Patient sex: M
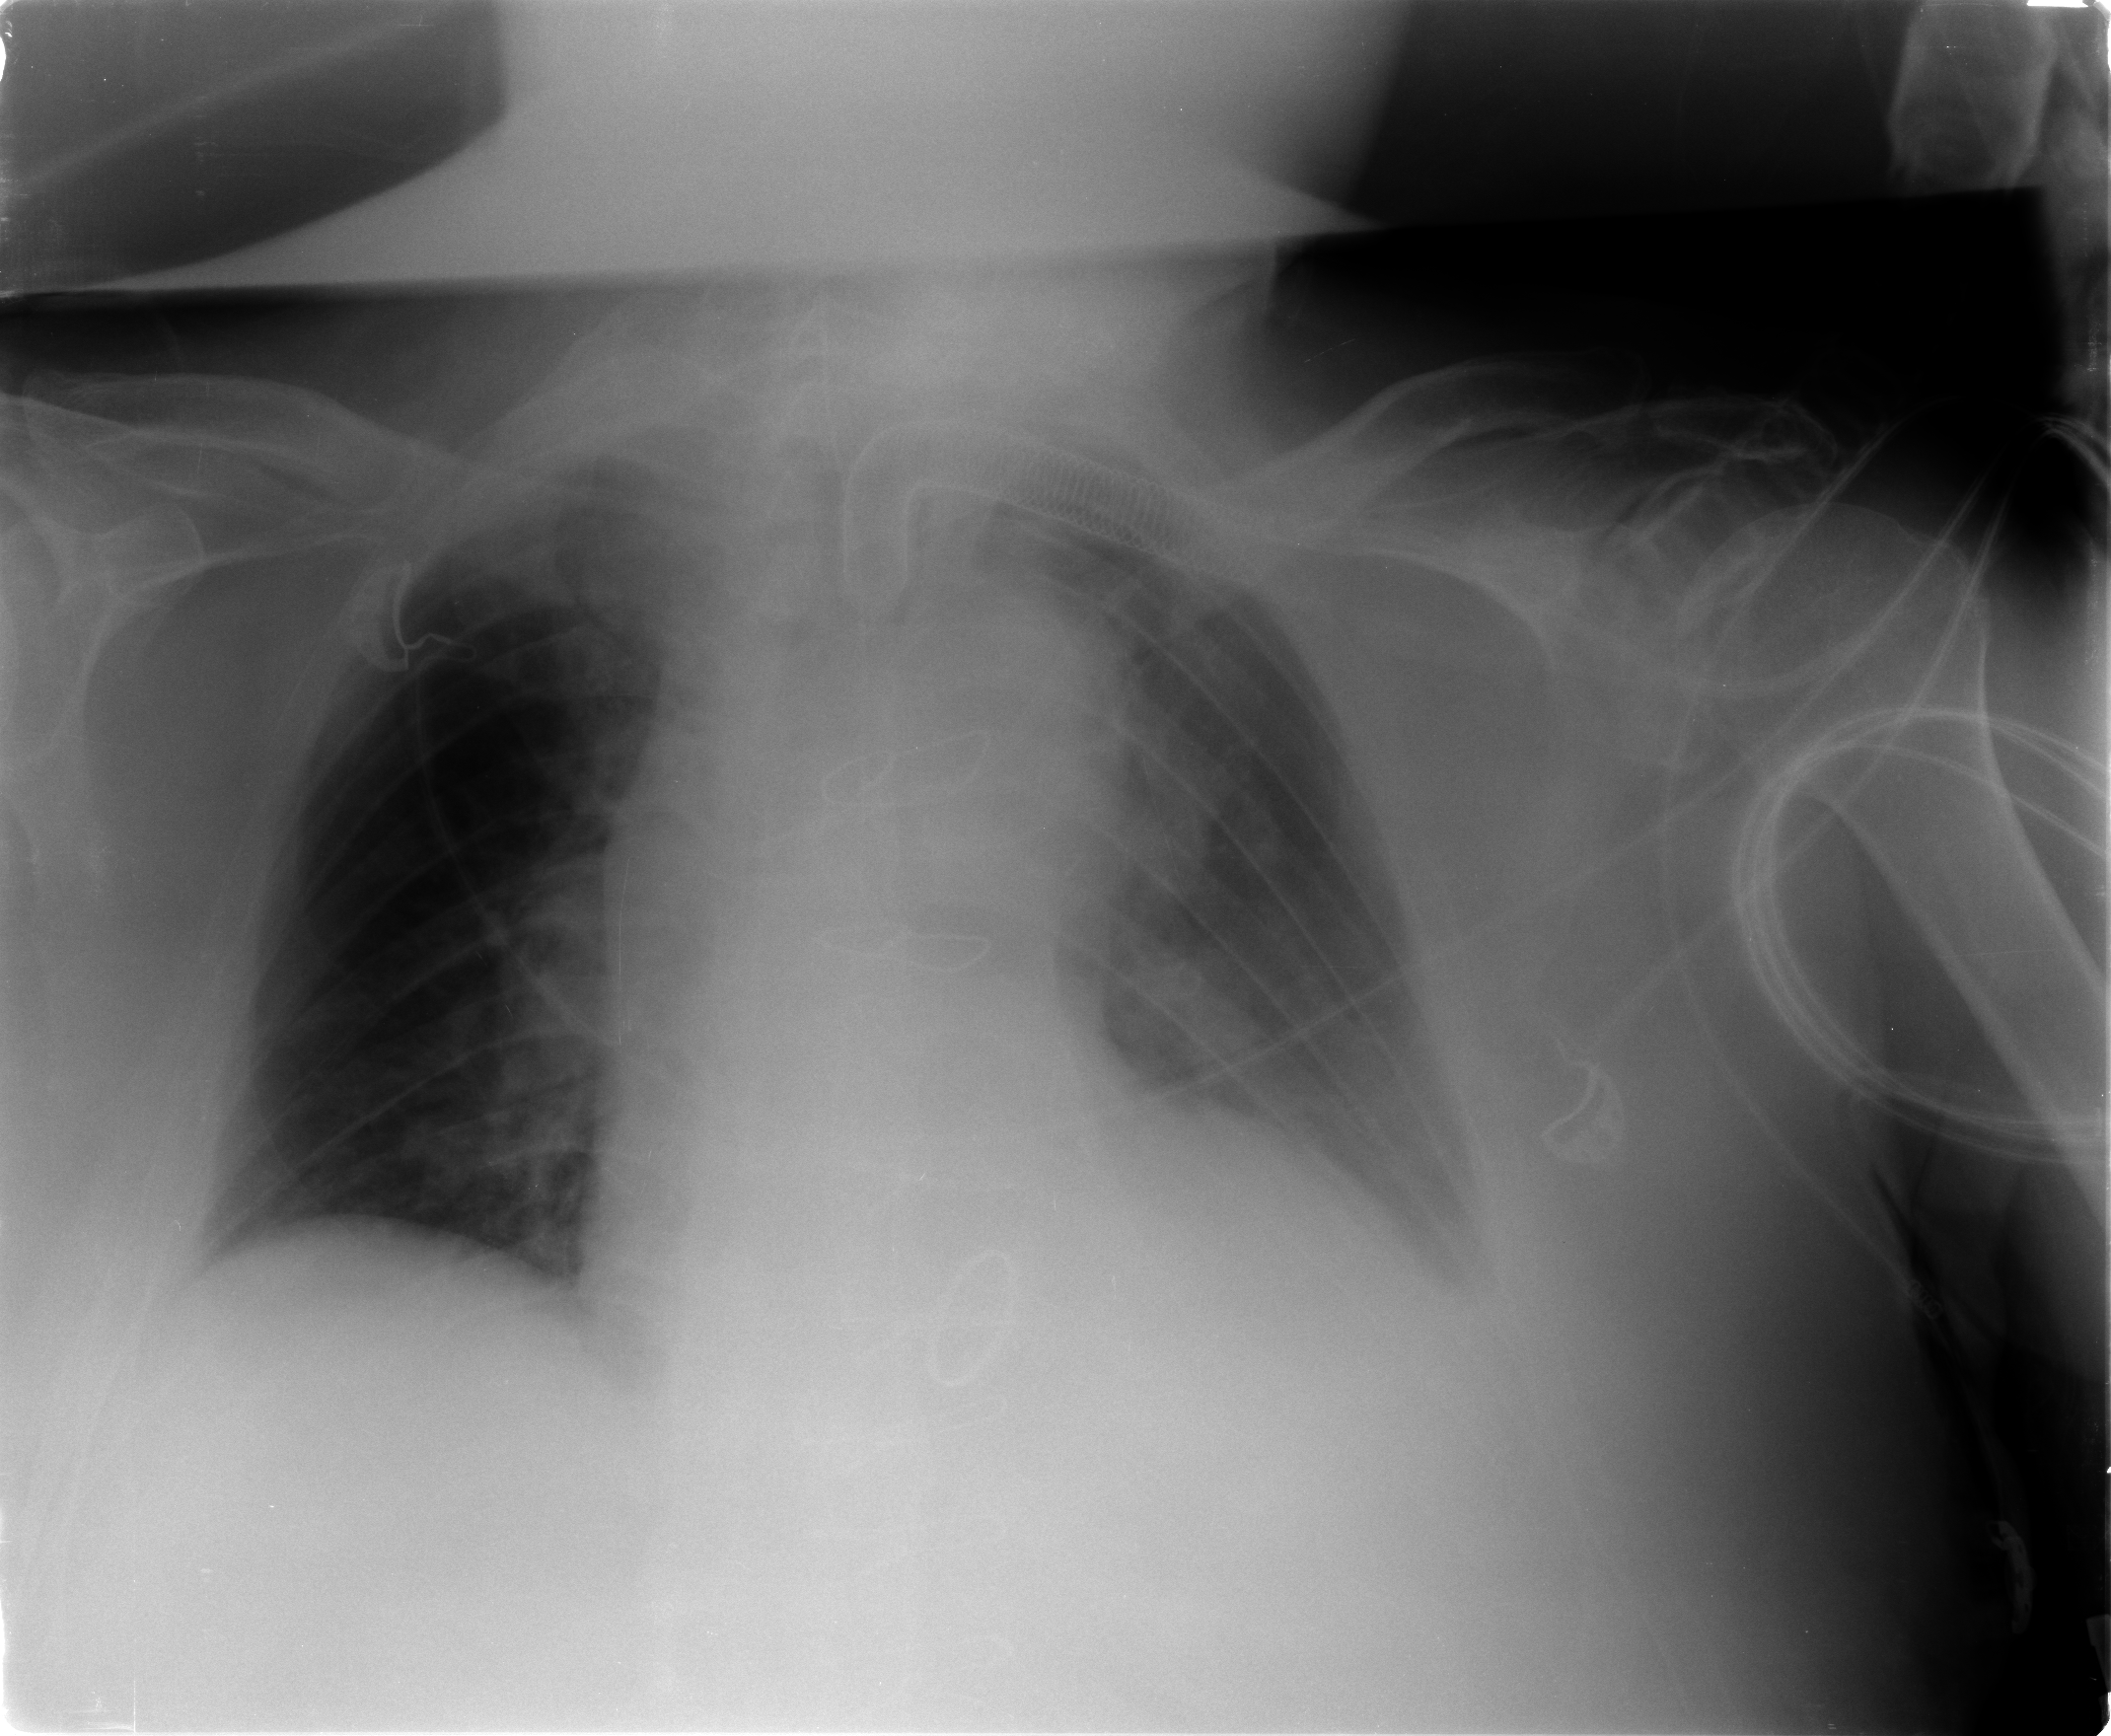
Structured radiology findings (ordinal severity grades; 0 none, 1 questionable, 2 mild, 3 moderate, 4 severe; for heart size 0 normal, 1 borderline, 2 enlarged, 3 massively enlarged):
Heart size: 2
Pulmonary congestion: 3
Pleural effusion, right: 0
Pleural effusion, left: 3
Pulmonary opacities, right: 0
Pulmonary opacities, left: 2
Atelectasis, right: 2
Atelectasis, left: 3